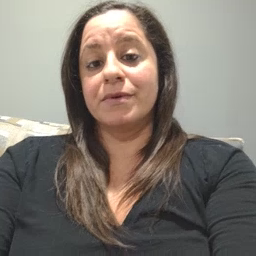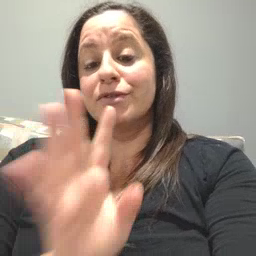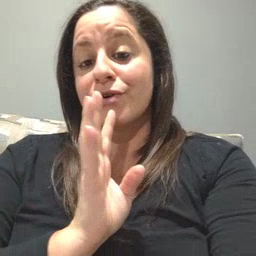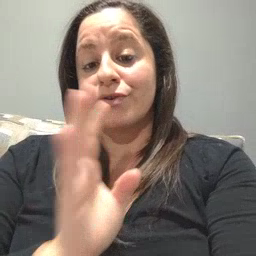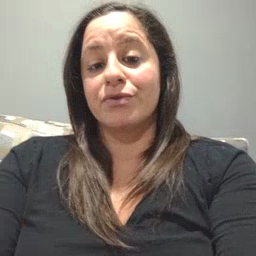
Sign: talk